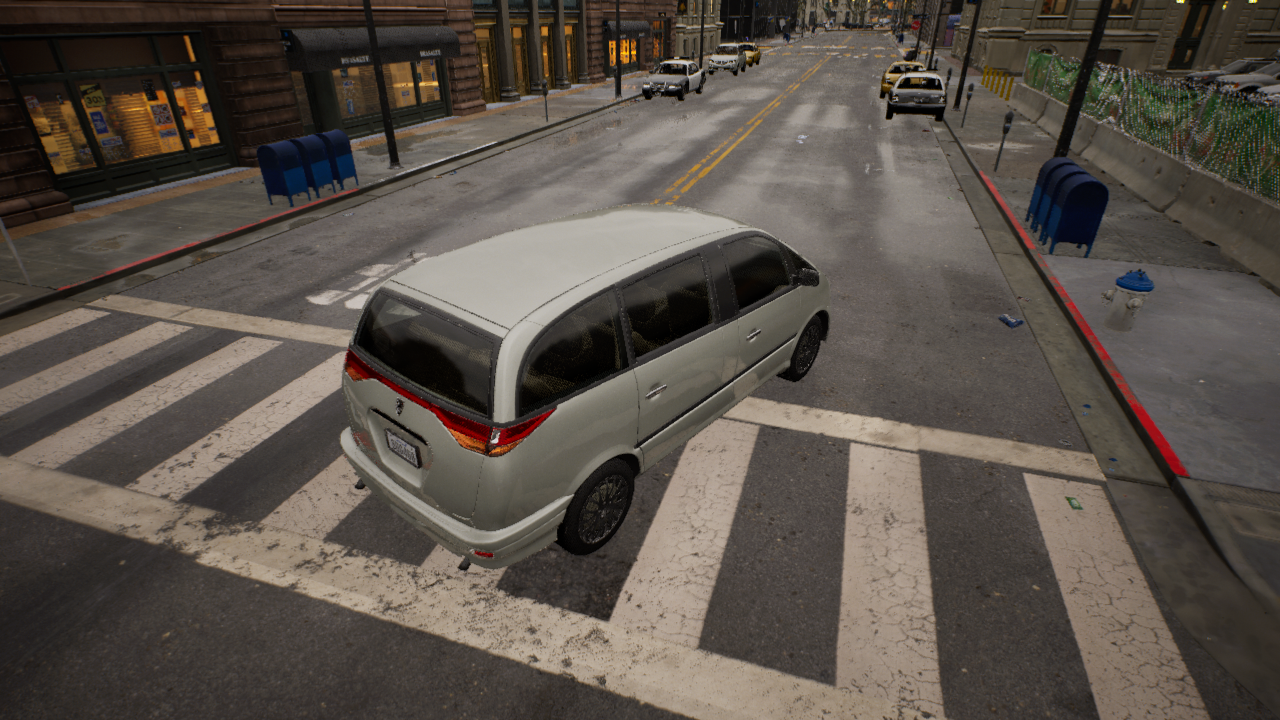
Venue: intersection
Lighting: golden hour
Vehicle rig: minivan